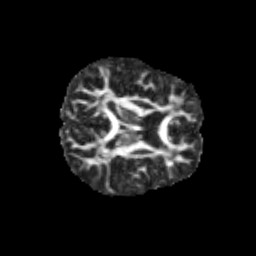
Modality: FA
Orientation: axial
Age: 13
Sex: female
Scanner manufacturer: siemens
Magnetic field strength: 3 T
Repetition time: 3.8 s
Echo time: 0.07 s